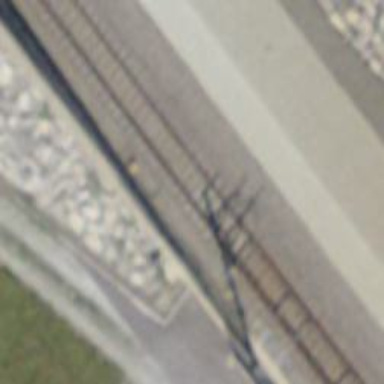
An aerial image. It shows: Railway switch.